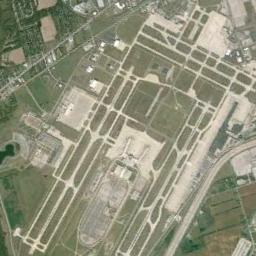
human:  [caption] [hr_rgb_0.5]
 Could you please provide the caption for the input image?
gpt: An airport with grid-shaped runways and a terminal on the lawn .

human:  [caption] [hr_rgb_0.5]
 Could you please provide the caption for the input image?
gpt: There is an airport in the field with some runways next to some houses .

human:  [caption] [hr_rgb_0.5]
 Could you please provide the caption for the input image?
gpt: The airport is bordered by a large lawn .

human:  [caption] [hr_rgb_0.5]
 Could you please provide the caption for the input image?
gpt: A complex airport with many runways and buildings built on a huge lawn .

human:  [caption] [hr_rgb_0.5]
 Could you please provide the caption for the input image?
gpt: The grass of the airfield is divided into different sizes by the road .